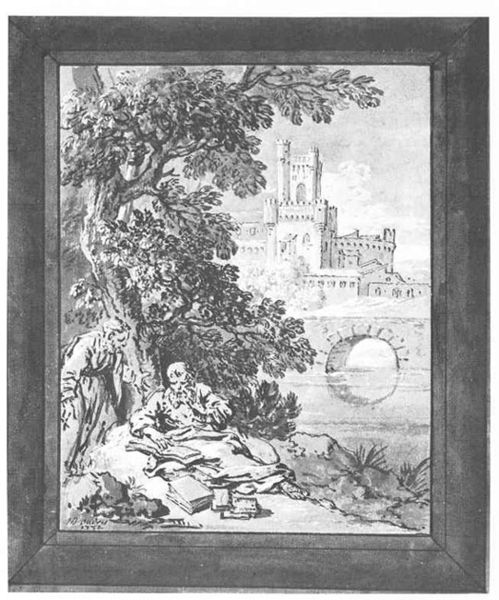
Titel: Hippokrates und Demokrit
Künstler: Jean-Baptiste Oudry
Standort: Karlsruhe
Institution: Staatliche Kunsthalle Karlsruhe
Schlagwörter: baum, berg, blätter, dunkel, feder, felsen, himmel, laub, mann, schatten, wasser, weiß, wolken, aquarell, bäume, fluss, landschaft, menschen, see, stadt, ufer, äste, fenster, frau, grau, hell, männer, schwarz, vordergrund, zeichnung, gras, schloss, weg, wolke, alt, bart, architektur, arm, gesicht, rahmen, stein, steine, bild, gelehrte, signatur, ast, natur, spiegelung, stamm, brücke, wasserspiegelung, land, gewand, haare, paar, personen, pflanze, pflanzen, turm, bücher, liegen, bogen, zwei, dorf, mauer, graphik, picknick, rast, rand, rundbogen, bogenbrücke, lesen, stola, zinnen, foto, barfuss, laviert, tusche, greis, philosoph, buch, burg, türme, steinbrücke, einöde, kohle, festung, draußen, druck, lithographie, schwarz-weiss, schraffur, radierung, stich, stempel, entwurf, stift, toga, mittelalter, florenz, griechenland, mönch, lesender, stadtmauer, heiliger, leser, gelehrter, lesend, studium, lernen, gerahmt, aufgeschlagen, weiser, prophet, bau, bergfried, brückenbogen, lektüre, bogn, eremit, gebaüde, philosophie, brüke, seriendruck, steinbogen, mannn, entwruf, visierung, trm, 1580, reichnung, vertragszeichnung, paar4bücher